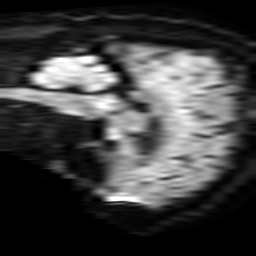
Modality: TRACE
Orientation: sagittal
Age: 77
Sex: male
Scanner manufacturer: philips
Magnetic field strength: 3 T
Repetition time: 3.742 s
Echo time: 0.05978 s